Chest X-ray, PA view. Patient: 46 years old, sex M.
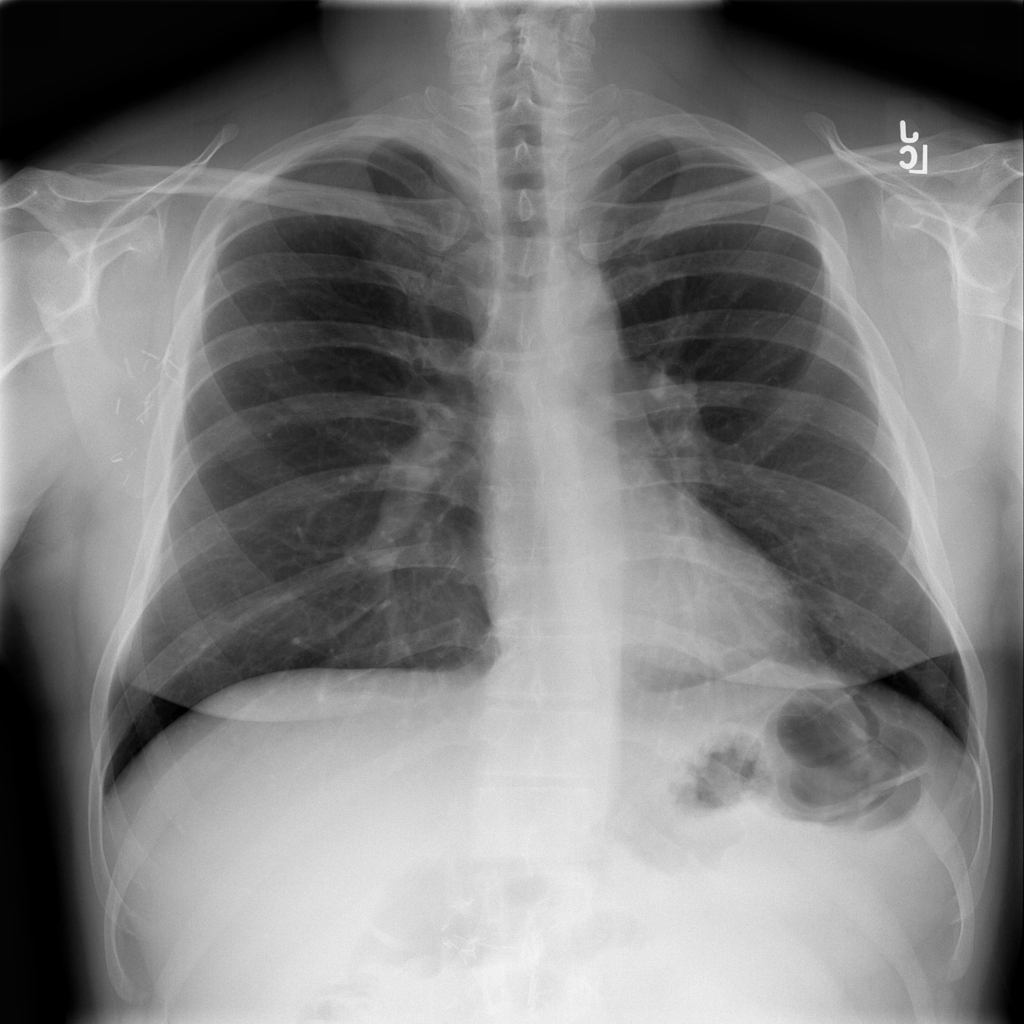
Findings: No Finding